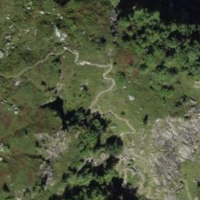
EUNIS habitat code: 23
Species observed at this site:
Melitaea diamina
Miramella alpina
Lophophanes cristatus
Colias croceus
Boloria titania
Aricia artaxerxes
Fabriciana adippe
Cupido minimus
Lasiommata maera
Cyaniris semiargus
Aglais urticae
Pyrrhocorax graculus